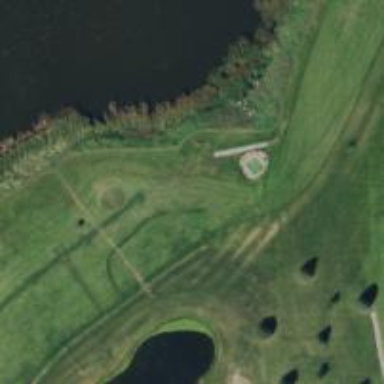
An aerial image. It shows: Golf cartpath that is also road path.